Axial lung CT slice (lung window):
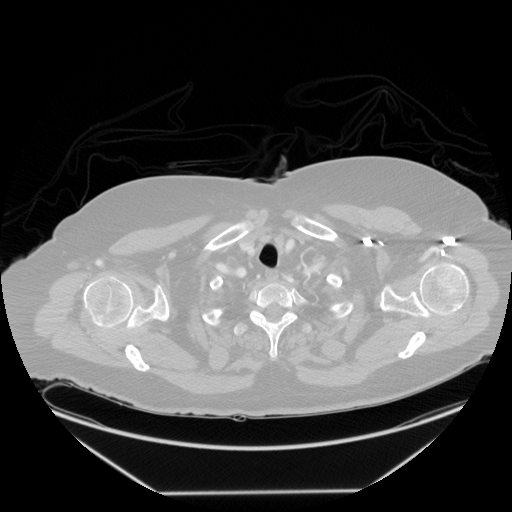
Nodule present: no